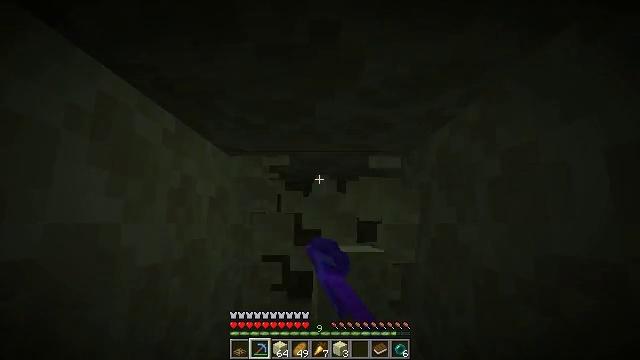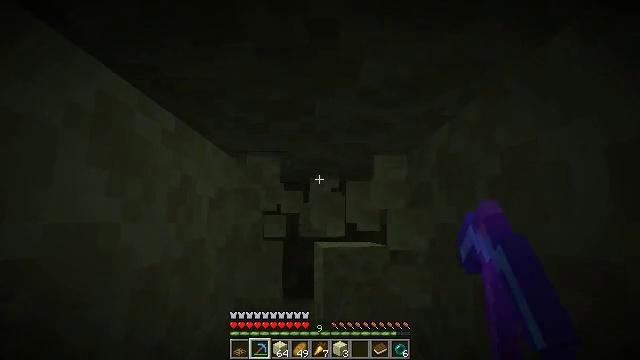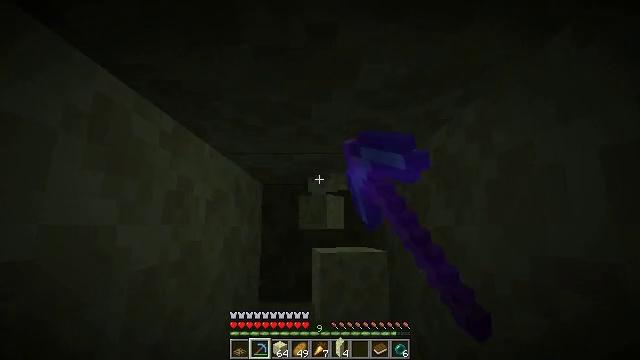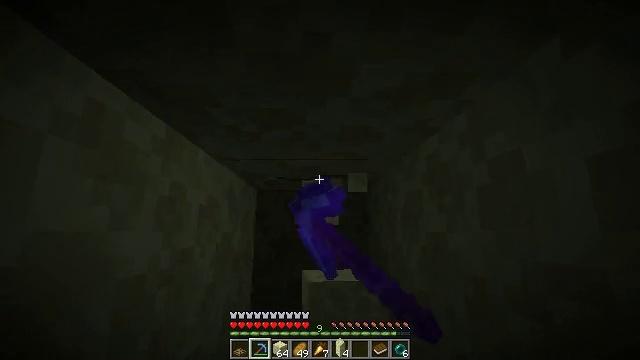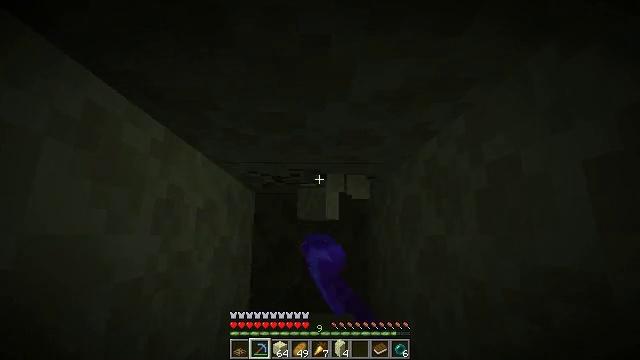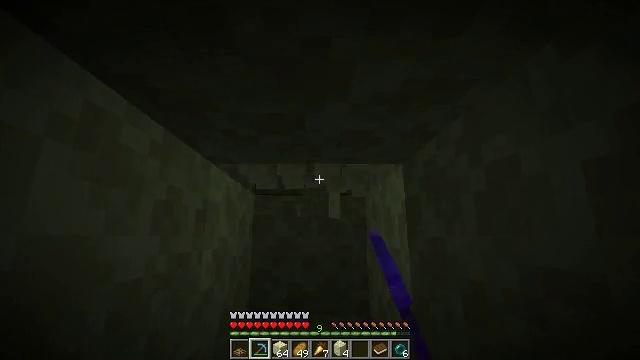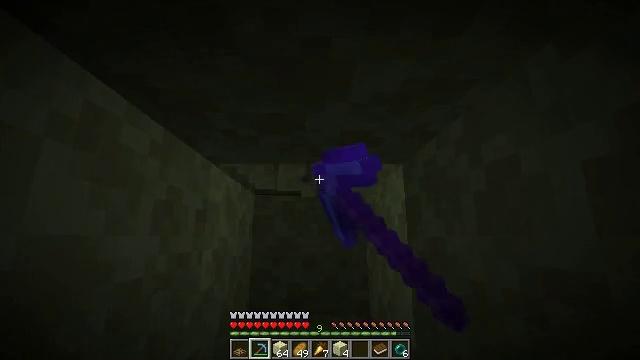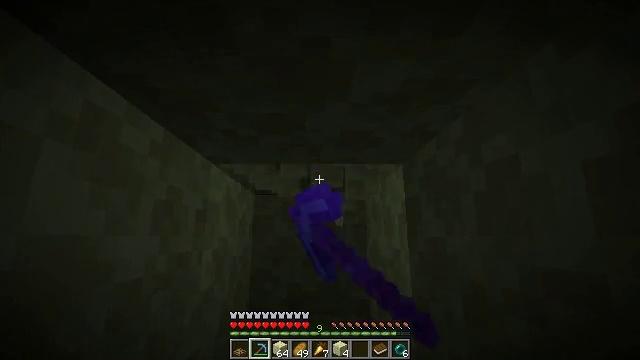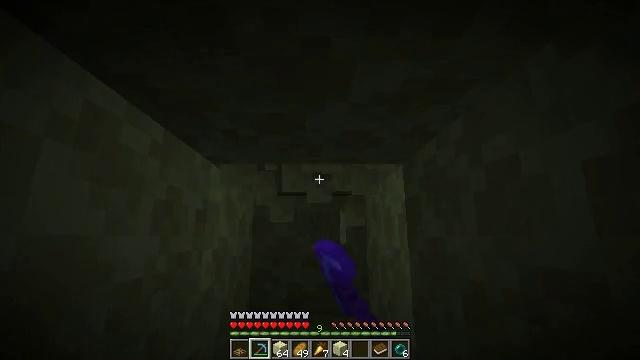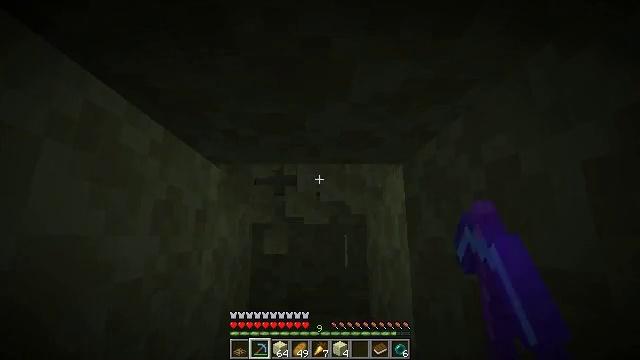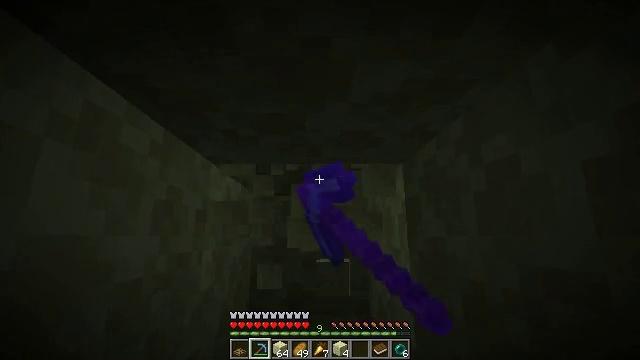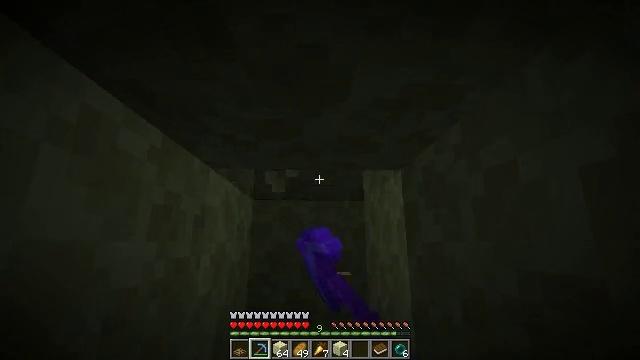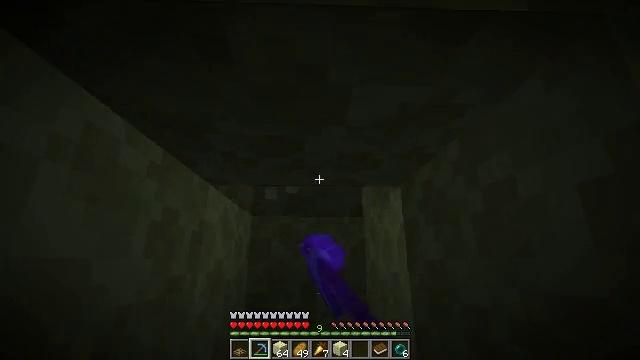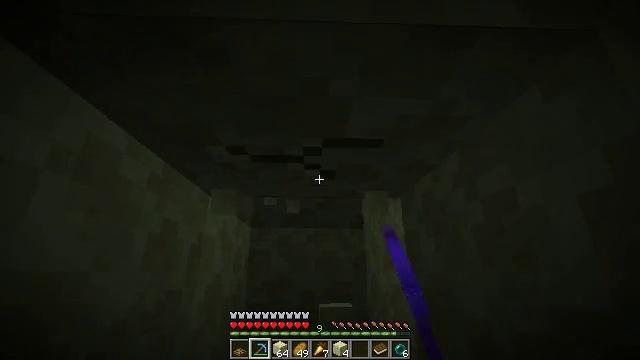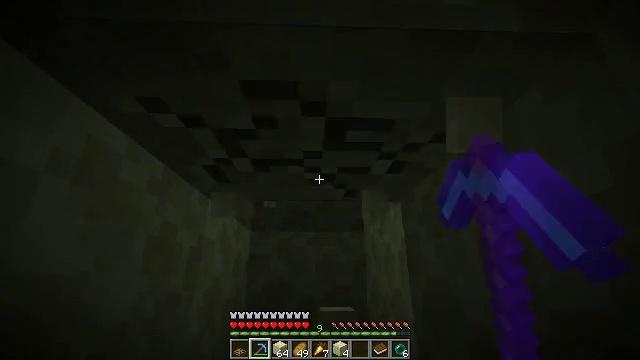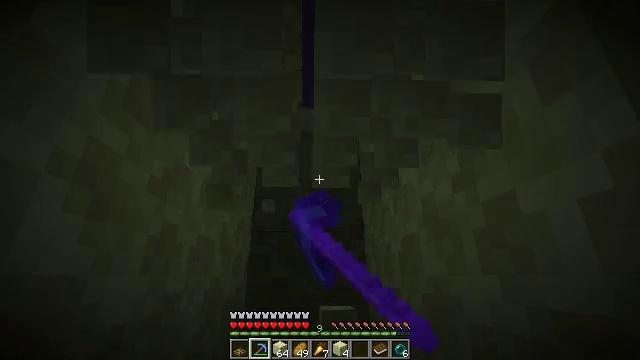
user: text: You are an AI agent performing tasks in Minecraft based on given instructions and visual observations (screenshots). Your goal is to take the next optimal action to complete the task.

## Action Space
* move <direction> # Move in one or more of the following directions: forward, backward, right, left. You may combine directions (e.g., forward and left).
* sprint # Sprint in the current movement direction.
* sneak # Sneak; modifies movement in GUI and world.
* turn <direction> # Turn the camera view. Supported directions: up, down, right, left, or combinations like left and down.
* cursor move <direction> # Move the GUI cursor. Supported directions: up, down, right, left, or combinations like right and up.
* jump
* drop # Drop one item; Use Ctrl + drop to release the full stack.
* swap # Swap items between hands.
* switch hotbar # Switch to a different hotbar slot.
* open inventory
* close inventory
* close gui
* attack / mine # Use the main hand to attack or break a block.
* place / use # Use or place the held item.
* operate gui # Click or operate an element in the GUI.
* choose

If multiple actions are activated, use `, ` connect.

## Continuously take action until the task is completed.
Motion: motion action
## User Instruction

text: Dig the end stone for building materials.
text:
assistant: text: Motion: attack / mine
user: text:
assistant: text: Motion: attack / mine
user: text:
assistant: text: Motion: turn right and up, attack / mine
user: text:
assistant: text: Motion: attack / mine
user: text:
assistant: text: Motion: attack / mine
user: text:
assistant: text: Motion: attack / mine
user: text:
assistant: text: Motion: attack / mine
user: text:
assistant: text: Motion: attack / mine
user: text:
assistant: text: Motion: attack / mine
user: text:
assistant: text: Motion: attack / mine
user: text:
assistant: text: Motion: turn up, attack / mine
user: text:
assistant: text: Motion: turn up, attack / mine
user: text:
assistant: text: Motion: turn up, attack / mine
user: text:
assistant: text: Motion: attack / mine
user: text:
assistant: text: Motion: attack / mine
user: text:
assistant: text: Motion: attack / mine
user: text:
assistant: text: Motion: attack / mine
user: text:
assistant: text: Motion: attack / mine
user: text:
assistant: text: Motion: attack / mine
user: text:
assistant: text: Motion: attack / mine
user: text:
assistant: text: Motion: attack / mine
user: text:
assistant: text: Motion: attack / mine
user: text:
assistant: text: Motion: attack / mine
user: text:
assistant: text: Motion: attack / mine
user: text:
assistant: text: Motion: attack / mine
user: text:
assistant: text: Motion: attack / mine
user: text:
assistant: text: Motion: attack / mine
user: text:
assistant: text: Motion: attack / mine
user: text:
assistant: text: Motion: turn down, attack / mine
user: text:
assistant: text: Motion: turn down, attack / mine